Field crop: maize
Growth stage: 2
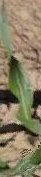
Species: maize